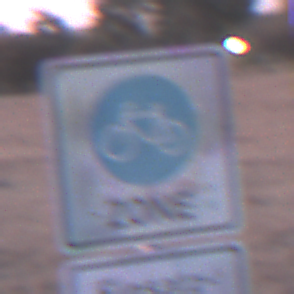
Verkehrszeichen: BeginnFahrradzone
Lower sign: BesondereFahrzeugeUndTransportgueter3
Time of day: SunriseSunset
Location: Outdoor (Nature)
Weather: Clear
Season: NotSpecified
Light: Natural